Field crop: maize
Growth stage: 2
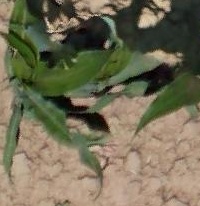
Species: maize